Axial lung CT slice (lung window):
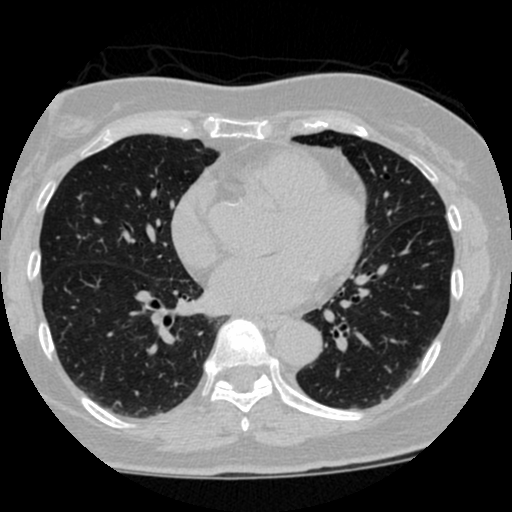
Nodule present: no